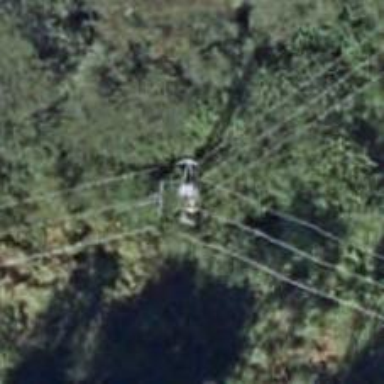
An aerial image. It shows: Minor power line.